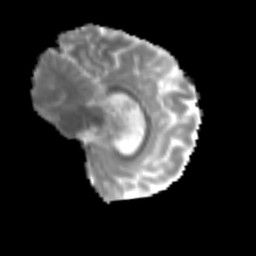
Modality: MD
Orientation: sagittal
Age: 58
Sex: male
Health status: ill
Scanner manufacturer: siemens
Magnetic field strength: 3 T
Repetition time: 8.7 s
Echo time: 0.11 s